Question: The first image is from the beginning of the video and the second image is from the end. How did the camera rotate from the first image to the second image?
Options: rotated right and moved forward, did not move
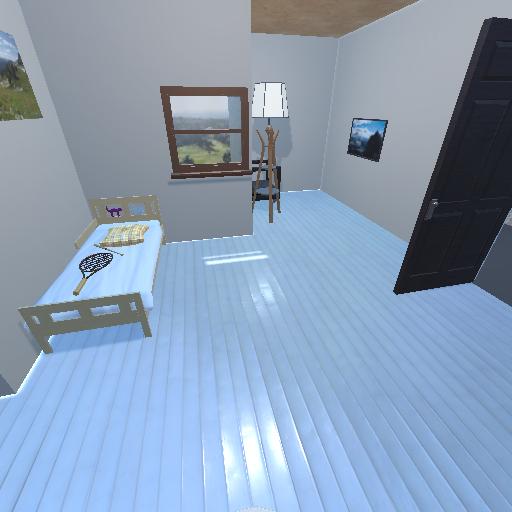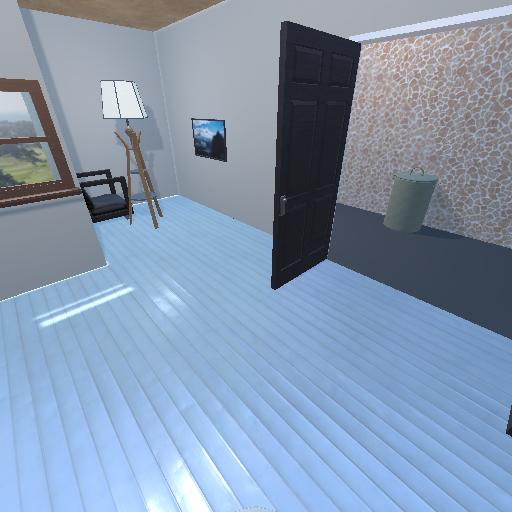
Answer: rotated right and moved forward